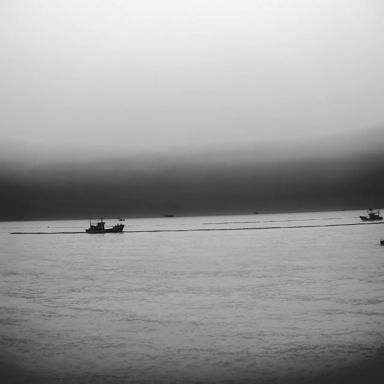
There are three bulk_carriers in the infrared image.